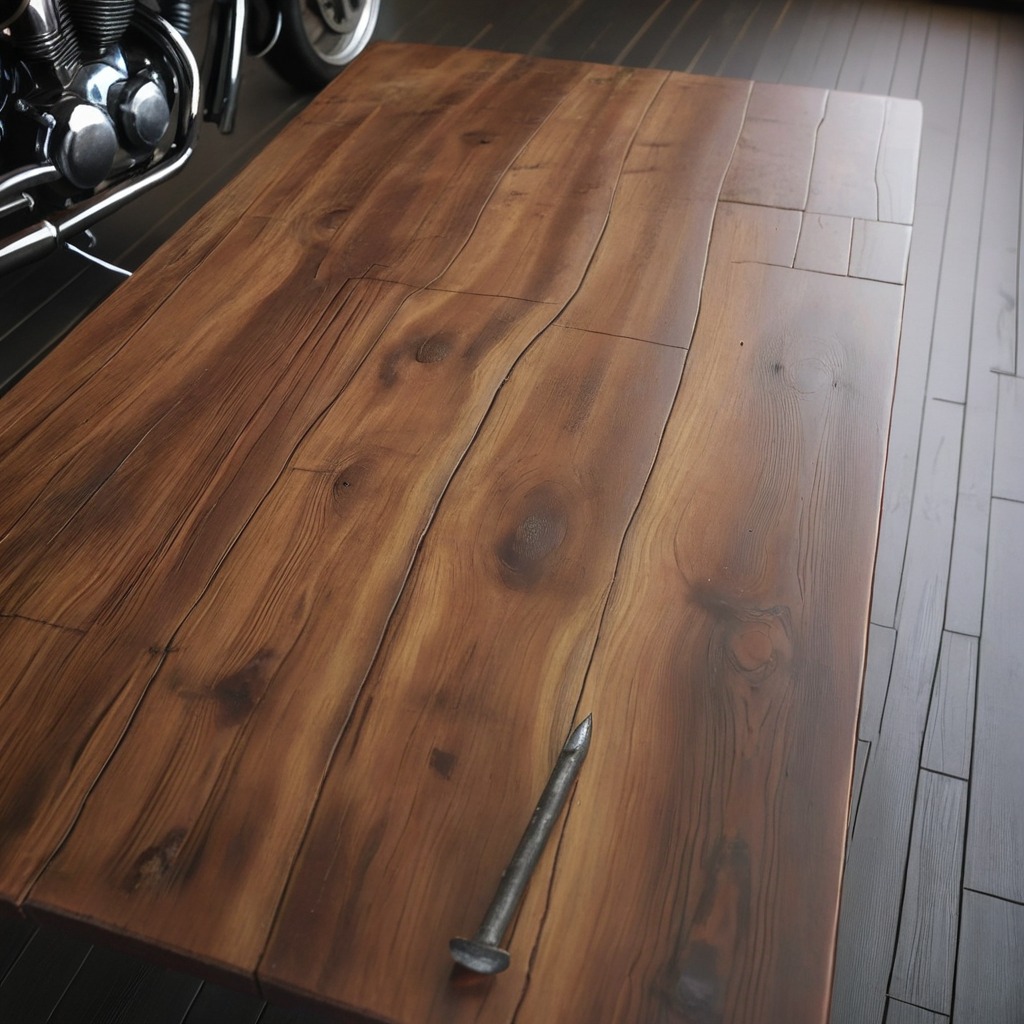
An iron nail is lying on the wooden table in a vintage motorcycle garage.